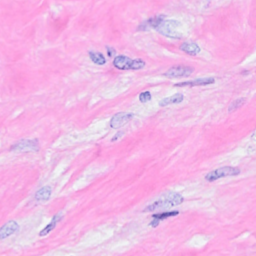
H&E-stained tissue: Breast